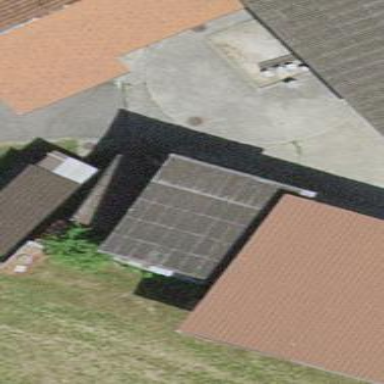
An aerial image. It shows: View of roof of building.